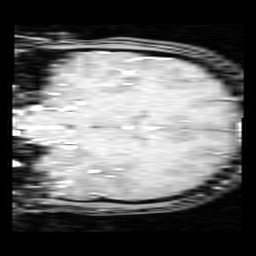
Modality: inplaneT1
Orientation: coronal
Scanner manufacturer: ge
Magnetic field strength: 3 T
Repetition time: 0.2 s
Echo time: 0.0036 s